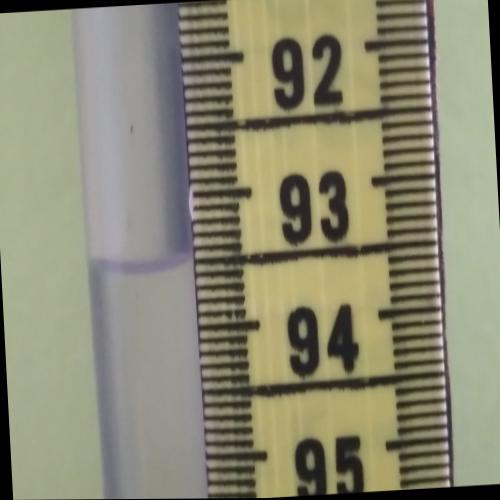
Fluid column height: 93.5 cm